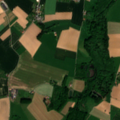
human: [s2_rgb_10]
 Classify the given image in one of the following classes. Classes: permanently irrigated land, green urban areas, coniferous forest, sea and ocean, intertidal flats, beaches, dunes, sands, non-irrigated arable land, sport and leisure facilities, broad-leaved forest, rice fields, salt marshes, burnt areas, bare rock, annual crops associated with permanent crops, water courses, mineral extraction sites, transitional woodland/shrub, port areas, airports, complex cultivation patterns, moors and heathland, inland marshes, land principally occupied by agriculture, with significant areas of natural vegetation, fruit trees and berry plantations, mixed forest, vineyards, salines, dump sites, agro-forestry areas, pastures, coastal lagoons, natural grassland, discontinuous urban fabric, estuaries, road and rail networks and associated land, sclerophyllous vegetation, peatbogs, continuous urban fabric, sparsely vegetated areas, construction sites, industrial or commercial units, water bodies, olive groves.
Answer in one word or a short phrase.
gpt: discontinuous urban fabric, non-irrigated arable land, pastures, complex cultivation patterns, land principally occupied by agriculture, with significant areas of natural vegetation